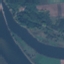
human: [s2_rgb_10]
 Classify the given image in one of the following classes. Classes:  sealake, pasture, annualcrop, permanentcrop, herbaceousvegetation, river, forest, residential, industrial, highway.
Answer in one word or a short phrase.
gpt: River